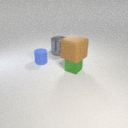
large brown rubber cube above small green metal cube